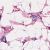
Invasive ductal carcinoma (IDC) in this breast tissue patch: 0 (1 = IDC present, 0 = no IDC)